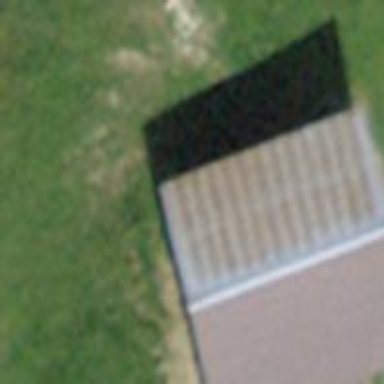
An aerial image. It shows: Rural barn.